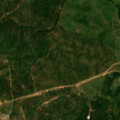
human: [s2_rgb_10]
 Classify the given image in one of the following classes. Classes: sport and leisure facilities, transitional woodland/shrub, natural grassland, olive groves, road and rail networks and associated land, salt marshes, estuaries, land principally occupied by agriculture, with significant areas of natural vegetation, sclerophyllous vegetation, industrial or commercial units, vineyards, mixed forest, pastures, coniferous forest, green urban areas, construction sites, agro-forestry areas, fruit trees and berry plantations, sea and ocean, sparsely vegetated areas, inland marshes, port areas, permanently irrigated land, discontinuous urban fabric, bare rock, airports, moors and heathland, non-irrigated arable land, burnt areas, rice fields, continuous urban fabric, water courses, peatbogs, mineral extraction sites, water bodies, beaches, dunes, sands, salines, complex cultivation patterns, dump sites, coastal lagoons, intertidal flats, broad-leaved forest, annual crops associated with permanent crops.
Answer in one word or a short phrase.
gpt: continuous urban fabric